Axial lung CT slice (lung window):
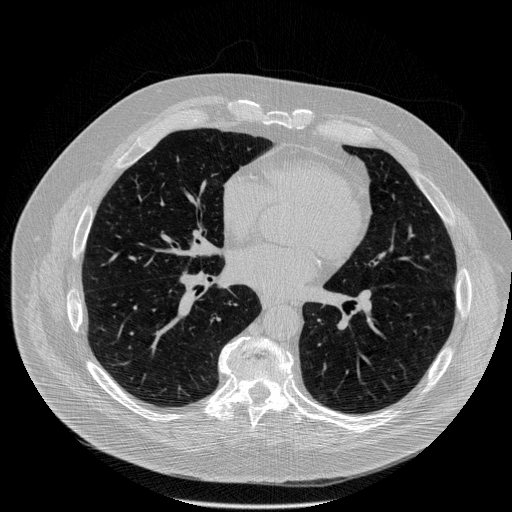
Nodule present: no